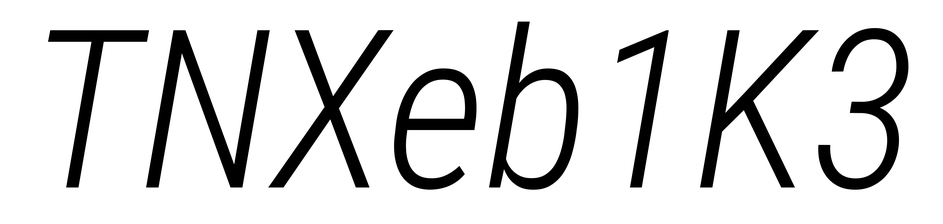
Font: Roboto-Italic_Condensed_Light_Italic